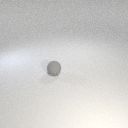
small gray rubber sphere